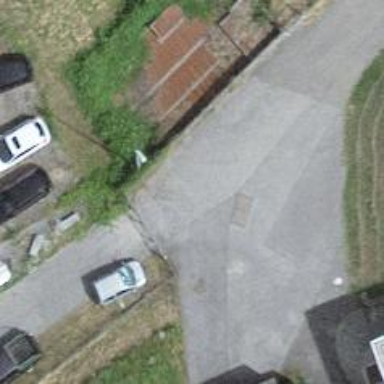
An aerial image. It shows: Gate.